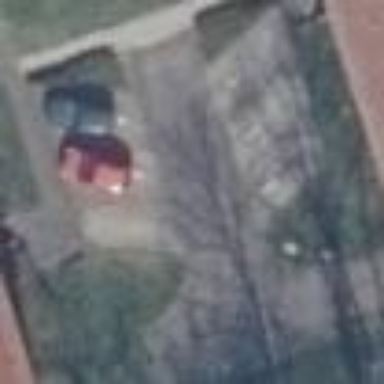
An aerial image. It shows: Parking area.